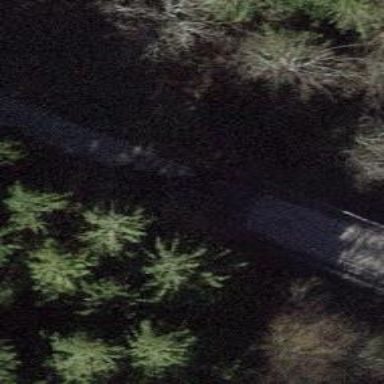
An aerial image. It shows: Concrete bridge over track with grade 2 surface.